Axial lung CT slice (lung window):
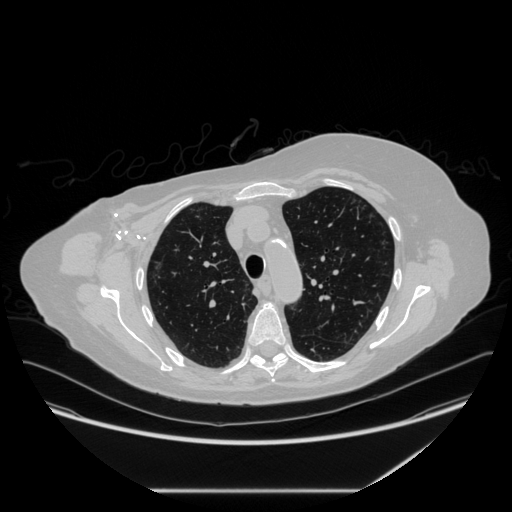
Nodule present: no